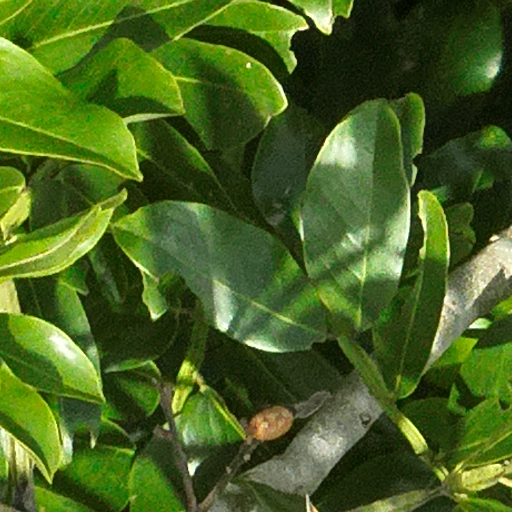
Species: Dipteryx oleifera
GBIF accepted scientific name: Dipteryx oleifera
Crown area (m\u00b2): 455.963